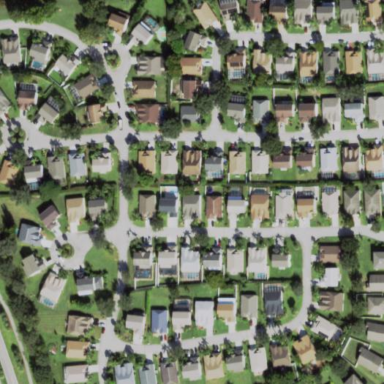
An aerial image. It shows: Residential area within neighborhood.